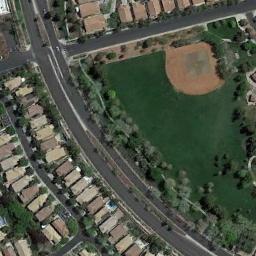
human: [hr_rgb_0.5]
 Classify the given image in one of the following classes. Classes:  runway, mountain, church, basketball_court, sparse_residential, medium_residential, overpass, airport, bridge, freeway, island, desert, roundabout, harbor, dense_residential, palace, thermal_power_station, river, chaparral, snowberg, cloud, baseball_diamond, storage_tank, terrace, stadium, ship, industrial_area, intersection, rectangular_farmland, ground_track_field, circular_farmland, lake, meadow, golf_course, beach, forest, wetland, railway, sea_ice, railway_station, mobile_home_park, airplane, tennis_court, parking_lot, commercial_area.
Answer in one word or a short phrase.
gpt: baseball_diamond